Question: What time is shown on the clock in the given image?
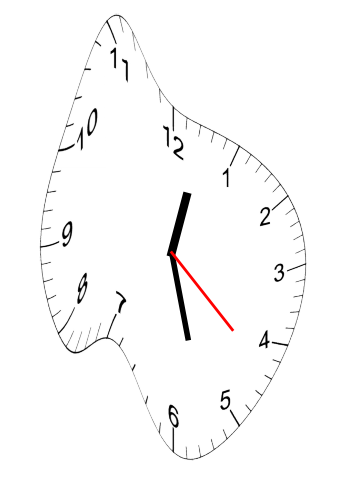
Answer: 12:27:22